Field crop: maize
Growth stage: 2
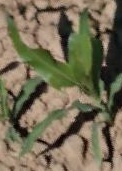
Species: maize